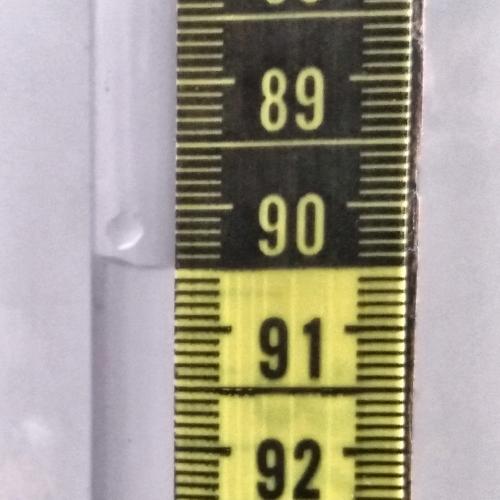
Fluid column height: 90.5 cm